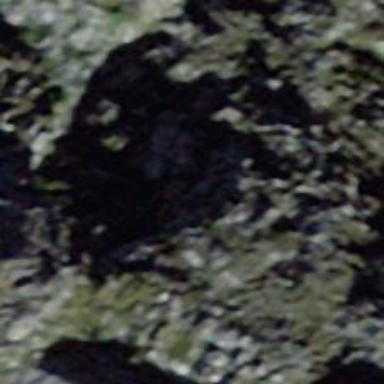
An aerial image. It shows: Cliff in nature.